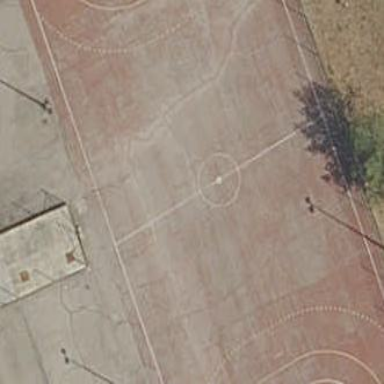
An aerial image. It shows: Soccer pitch designated for leisure and sports activities.